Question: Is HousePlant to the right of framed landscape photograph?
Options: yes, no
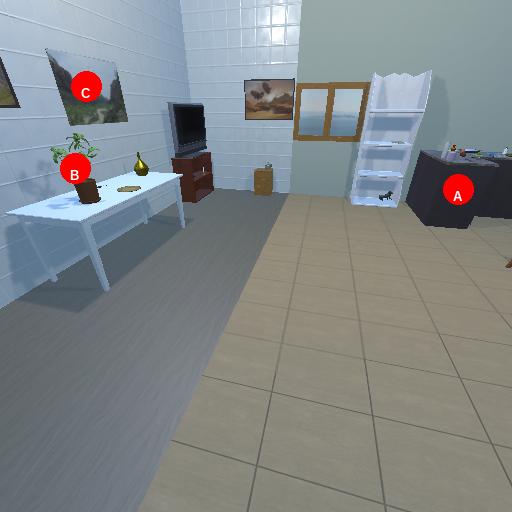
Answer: yes